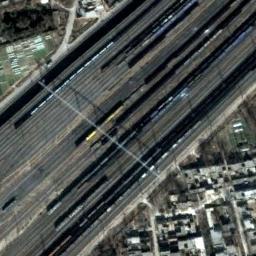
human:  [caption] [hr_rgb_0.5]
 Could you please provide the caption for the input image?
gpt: There are two trains passing by in the picture .

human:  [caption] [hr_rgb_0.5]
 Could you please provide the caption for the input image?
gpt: Several buildings are beside the railway .

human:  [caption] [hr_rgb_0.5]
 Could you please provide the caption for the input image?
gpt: These railways have lots of trains on the tracks and some buildings are on one side of the railways .

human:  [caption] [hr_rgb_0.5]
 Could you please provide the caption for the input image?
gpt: There are some trains on the railway .

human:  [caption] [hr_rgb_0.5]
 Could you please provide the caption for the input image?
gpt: There are some buildings beside the railway with some black trains .